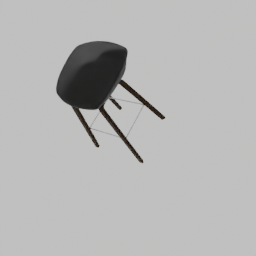
Label: furniture